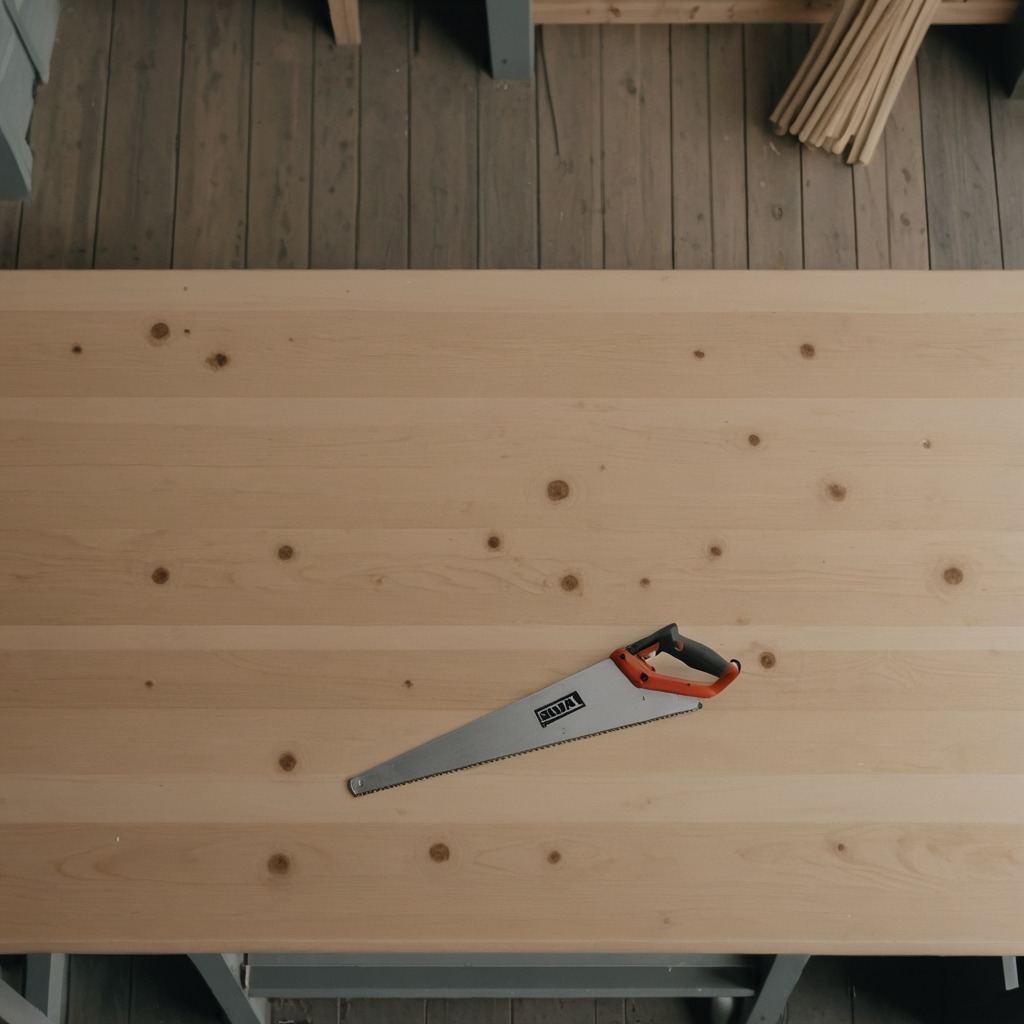
A handheld metal saw is lying on the workbench inside a coastal fishing gear workshop.